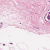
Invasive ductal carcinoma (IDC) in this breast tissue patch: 0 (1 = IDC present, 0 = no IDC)